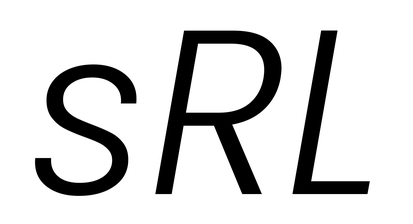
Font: Poppins-LightItalic